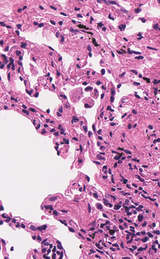
Tumor epithelial tissue: no
Tumor-associated stroma tissue: no
Normal tissue: yes